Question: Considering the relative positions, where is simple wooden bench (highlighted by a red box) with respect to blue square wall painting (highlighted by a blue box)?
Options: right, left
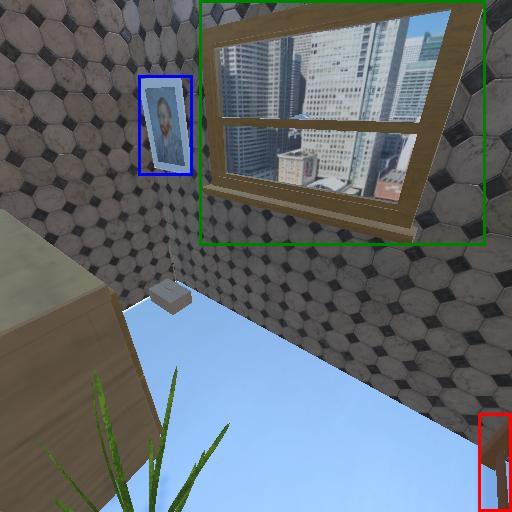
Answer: right